Question: I am trying to customize the SearchBar using the SearchBar reference as declared bellow
'''
@property (weak, nonatomic) IBOutlet UISearchBar *searchRef;
'''
Then, i am trying to access the UIImage Reference and UISearchBarTextFieldLabel as shown in picture

I am printing the reference of the subviews using following code
'''
NSLog(@"%@",self.searchRef.subviews[0].subviews[1].subviews);
'''
but not getting the result as expected. I want the UIImage ref as well as UISearchBarTextFieldLabel. How can i do that?
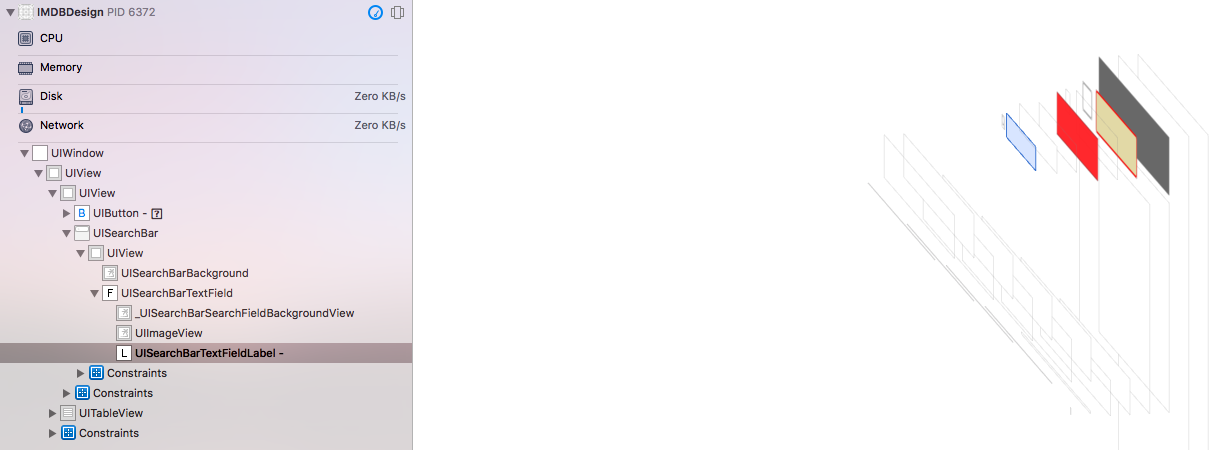
Answer: If you have a reference to the text field, you can cast it as 'UITextField' and then access its 'leftView' and 'rightView' properties. Usually, the 'leftView' is the magnifying glass 'UIImageView'.
'''
UITextField *textField = (UITextField *)self.searchRef.subviews[0].subviews[1];
// Change the search image.
if ([textField.leftView isKindOfClass:[UIImageView class]]) {
UIImageView *searchImageView = (UIImageView *)textField.leftView;
// Do something with the image view here...
}
'''
As a side note, it's not recommended to assume that 'UISearchBar's' views will always be laid out this way. For example, Apple may decide in future to change the view hierarchy, which could cause your code to fail or crash completely.
If you do this, it would be safer to recursively search each view's subviews until you find what you're looking for, instead of hard-coding array indices.